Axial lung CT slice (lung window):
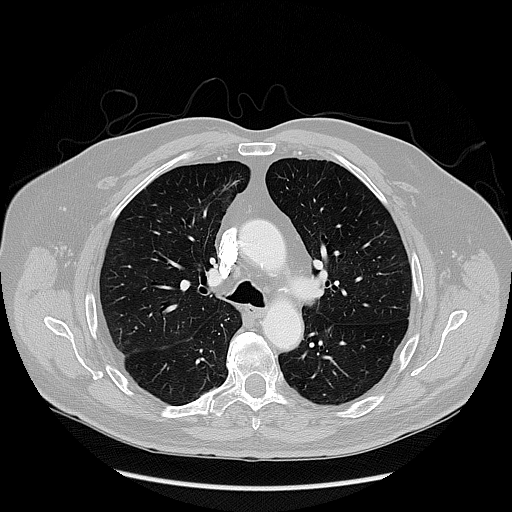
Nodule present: no